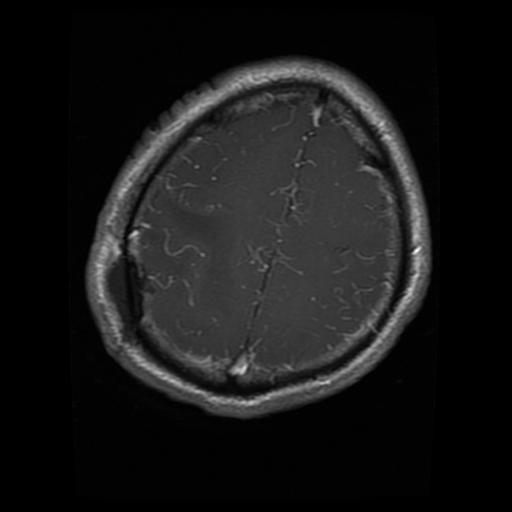
Label: glioma